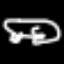
Label: frog